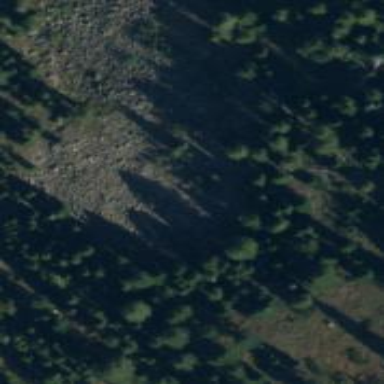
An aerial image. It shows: Natural scree.